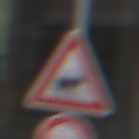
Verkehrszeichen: ViehtriebLinks
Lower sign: Ueberholverbot
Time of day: MorningAfternoon
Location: Outdoor (Urban)
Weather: PartlyCloudy
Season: NotSpecified
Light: Natural